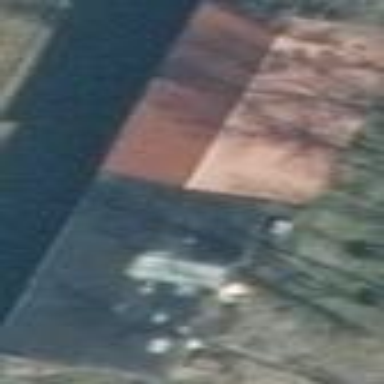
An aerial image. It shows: Detached building.